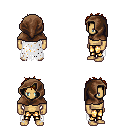
a pixel art fantasy rpg character, male body template, human, tanned skin, white tattered cape, gold greaves, dark blonde bedhead hairstyle, cloth hood, four views (front, back, left, right), 2x2 character sprite sheet, small pixel art, hard edges, no anti-aliasing